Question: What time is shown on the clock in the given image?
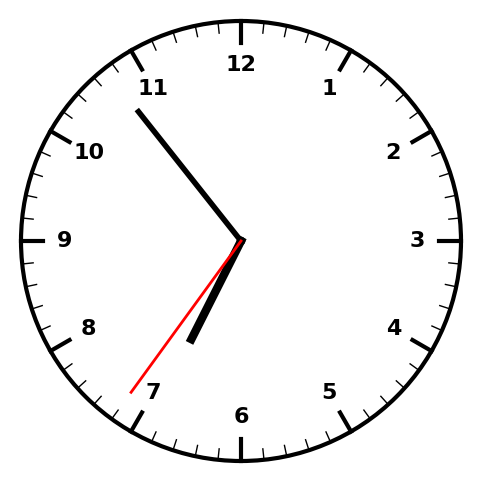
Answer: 06:53:36